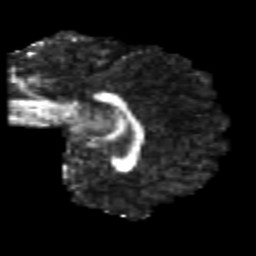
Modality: FA
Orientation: sagittal
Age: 22
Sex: male
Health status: healthy
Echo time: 0.074 s